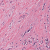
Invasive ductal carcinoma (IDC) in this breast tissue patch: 1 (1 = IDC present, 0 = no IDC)